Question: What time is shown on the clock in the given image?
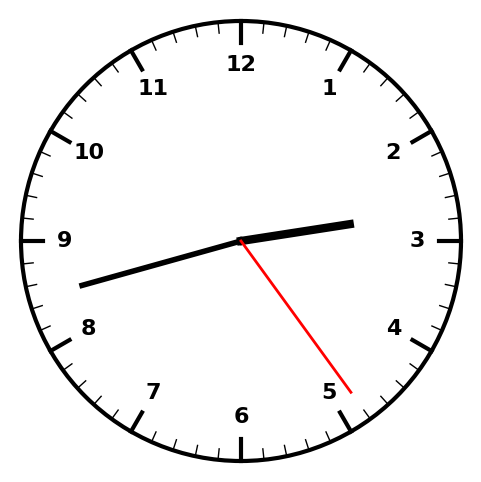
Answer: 02:42:24